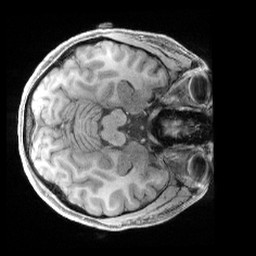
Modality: T1w
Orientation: axial
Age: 27
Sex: female
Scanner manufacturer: siemens
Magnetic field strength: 3 T
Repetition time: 2.4 s
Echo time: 0.00241 s